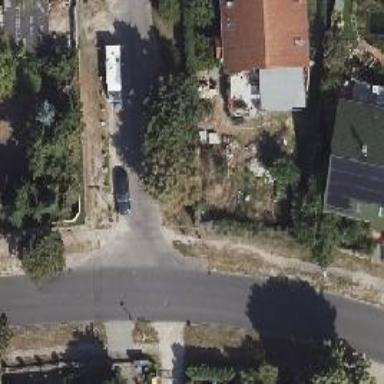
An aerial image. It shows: Road with "give way" sign.